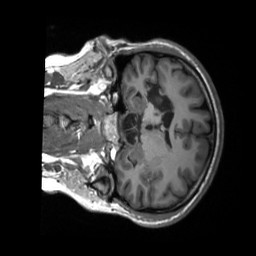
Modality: T1w
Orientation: coronal
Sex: male
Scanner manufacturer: siemens
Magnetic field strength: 3 T
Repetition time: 2.3 s
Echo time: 0.00226 s